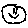
Label: smiley face